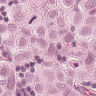
Metastatic tissue present: yes